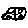
Label: car